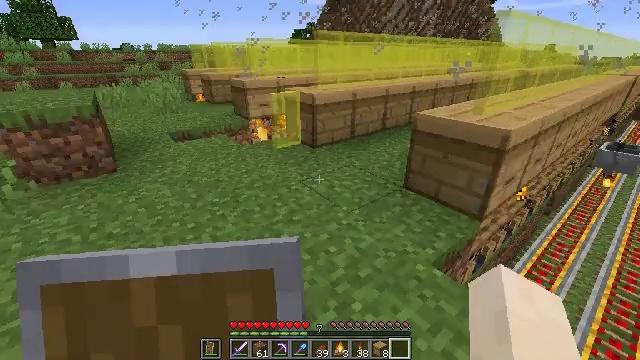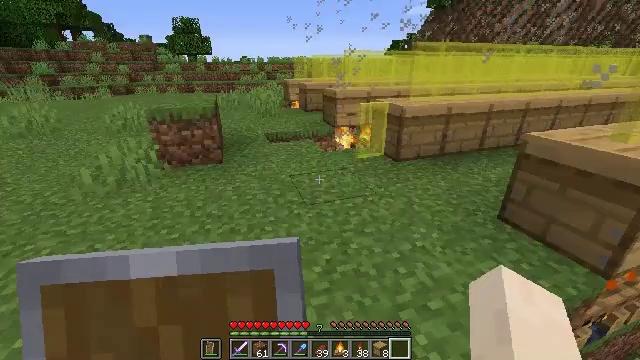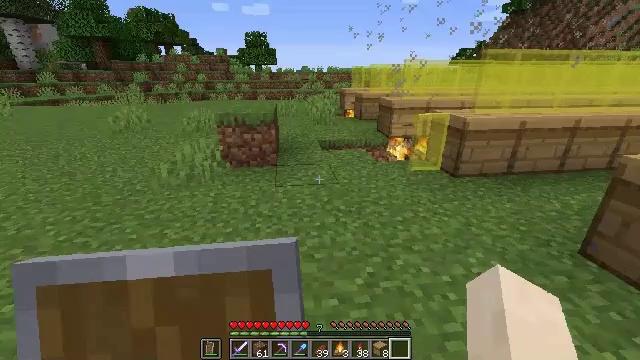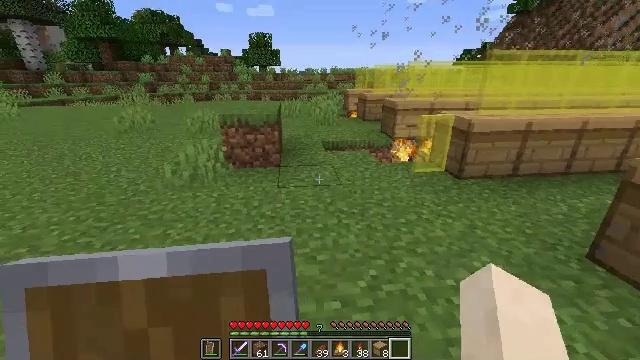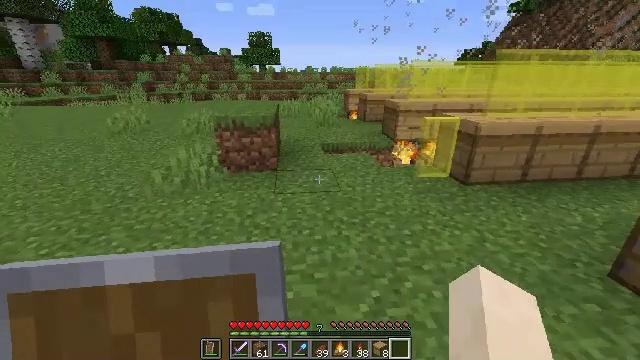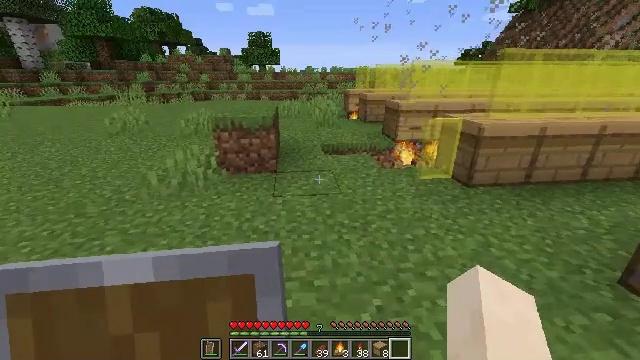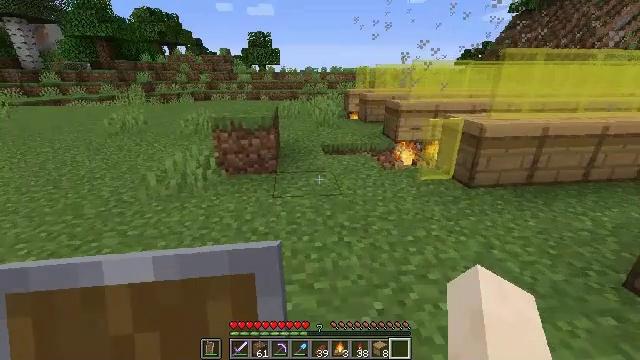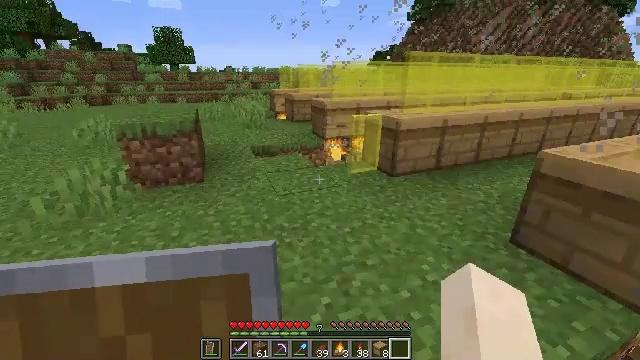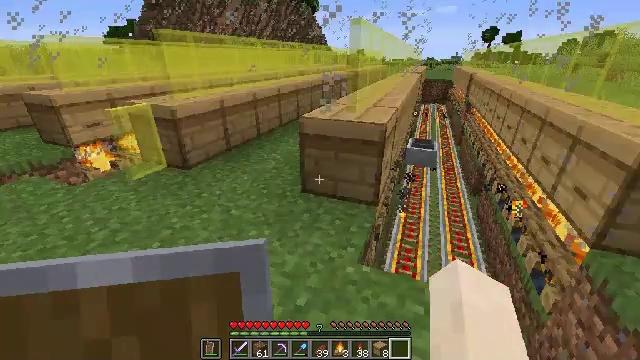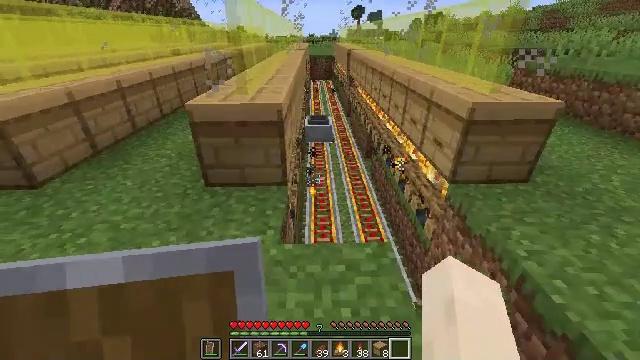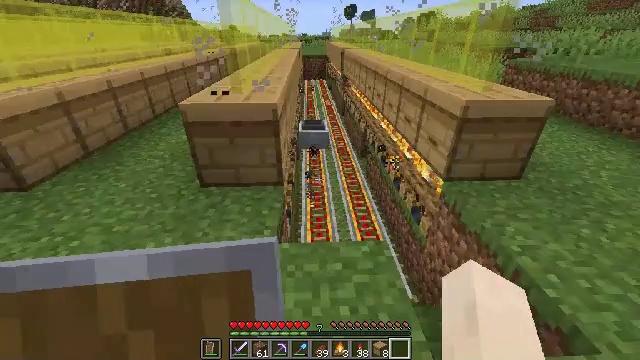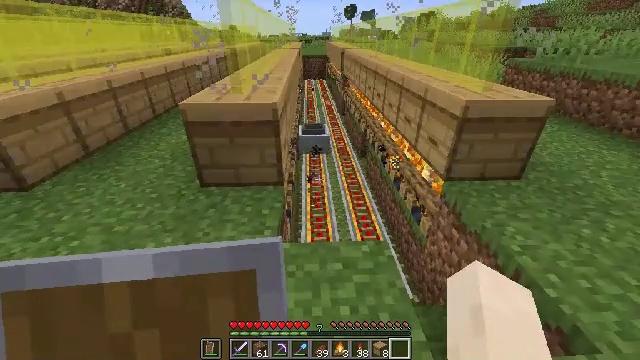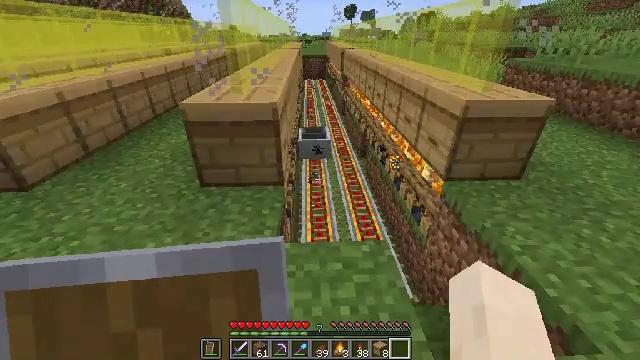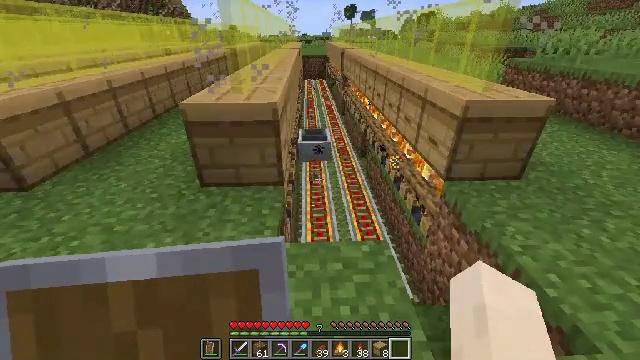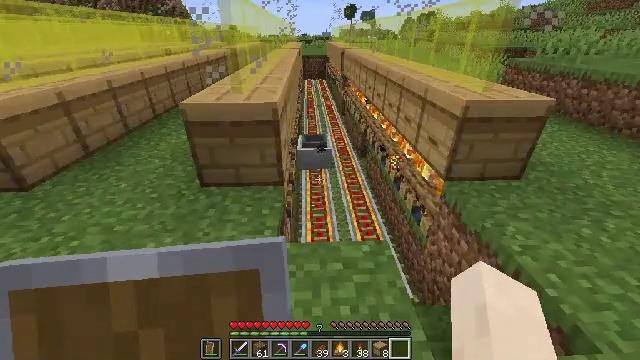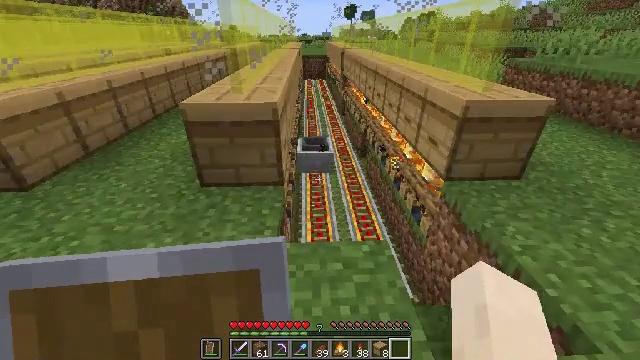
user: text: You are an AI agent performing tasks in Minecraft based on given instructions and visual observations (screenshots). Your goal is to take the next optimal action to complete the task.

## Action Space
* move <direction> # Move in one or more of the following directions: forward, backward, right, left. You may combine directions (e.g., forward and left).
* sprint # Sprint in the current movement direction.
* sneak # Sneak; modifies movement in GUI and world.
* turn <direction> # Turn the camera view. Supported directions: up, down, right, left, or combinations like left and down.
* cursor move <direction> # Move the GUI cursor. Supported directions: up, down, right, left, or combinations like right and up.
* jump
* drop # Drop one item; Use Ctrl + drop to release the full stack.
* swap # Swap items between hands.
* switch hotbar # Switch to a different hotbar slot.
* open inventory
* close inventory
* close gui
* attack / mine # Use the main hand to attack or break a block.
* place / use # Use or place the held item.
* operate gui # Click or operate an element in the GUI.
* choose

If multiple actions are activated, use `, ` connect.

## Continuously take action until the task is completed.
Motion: motion action
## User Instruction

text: Craft a hopper minecart using a minecart and hopper in the crafting table.
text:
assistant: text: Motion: turn left and up
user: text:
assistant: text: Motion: turn left and up
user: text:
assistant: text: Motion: move forward
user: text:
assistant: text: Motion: move forward
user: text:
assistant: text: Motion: no_op
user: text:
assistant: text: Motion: no_op
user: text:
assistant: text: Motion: turn right
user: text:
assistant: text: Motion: turn right and down
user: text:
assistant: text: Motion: turn right and down
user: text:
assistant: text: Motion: turn right
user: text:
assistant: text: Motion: no_op
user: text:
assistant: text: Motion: no_op
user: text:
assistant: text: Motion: no_op
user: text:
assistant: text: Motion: no_op
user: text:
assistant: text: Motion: no_op
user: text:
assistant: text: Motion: turn left
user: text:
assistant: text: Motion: turn left
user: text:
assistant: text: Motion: turn left and up
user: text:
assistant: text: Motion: move forward, turn left
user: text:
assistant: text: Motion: move forward, turn left
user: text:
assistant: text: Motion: no_op
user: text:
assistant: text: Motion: no_op
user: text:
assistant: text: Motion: move forward, turn left
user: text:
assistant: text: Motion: move forward
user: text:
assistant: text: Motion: move forward, turn left
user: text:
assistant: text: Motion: move forward
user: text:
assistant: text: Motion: move forward
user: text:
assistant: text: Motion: move forward
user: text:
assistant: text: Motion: move forward, turn left
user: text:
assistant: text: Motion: move forward, turn left